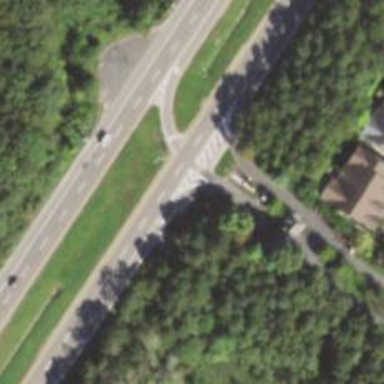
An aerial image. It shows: Trunk link highway.